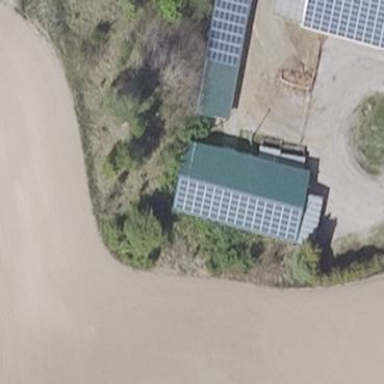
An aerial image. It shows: Building equipped with small solar photovoltaic panel for electricity generation.